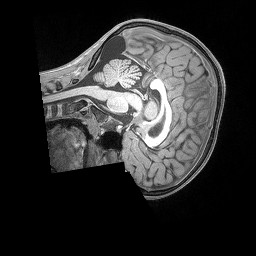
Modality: T1w
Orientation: sagittal
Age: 8
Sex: female
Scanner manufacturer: siemens
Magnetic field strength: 3 T
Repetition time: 2.53 s
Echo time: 0.00164 s